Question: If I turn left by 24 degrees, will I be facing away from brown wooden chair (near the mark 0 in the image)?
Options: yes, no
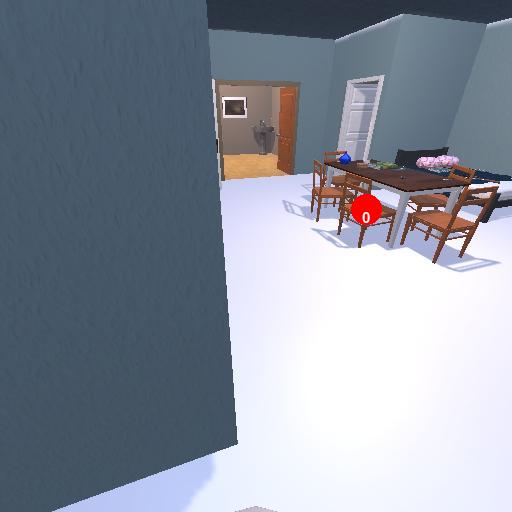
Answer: yes